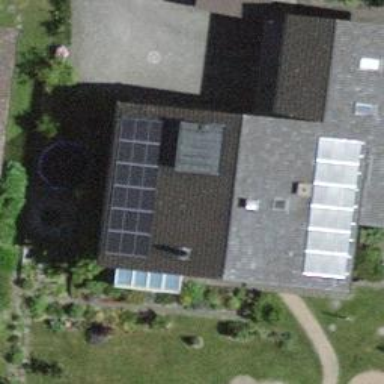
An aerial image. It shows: Simple house.